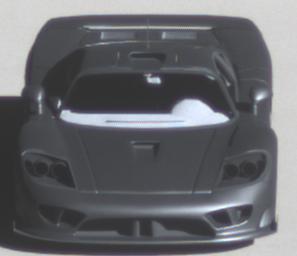
Make: Saleen
Model: S7
Detailed model: -
Model produced from: 2000
Model produced until: 2008
Doors: 2
Color: gray
Road condition: dry road
Daytime: midday
Contrast: high contrast